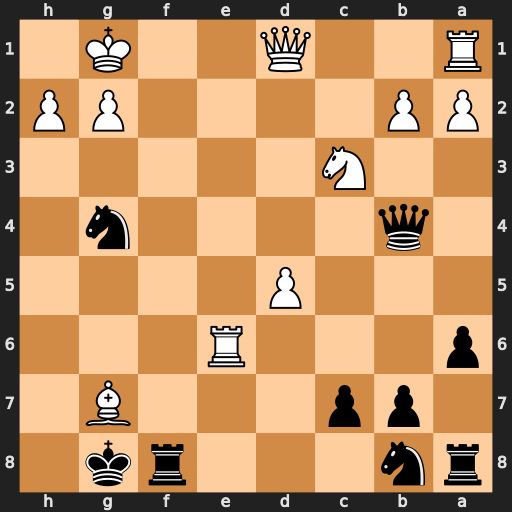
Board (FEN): rn3rk1/1pp3B1/p3R3/3P4/1q4n1/2N5/PP4PP/R2Q2K1
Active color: b
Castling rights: -
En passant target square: -
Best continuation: Qf4 Bxf8 Qxh2+ Kf1 Qh1+ Ke2 Qxg2+ Kd3 Nf2+